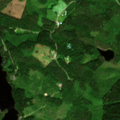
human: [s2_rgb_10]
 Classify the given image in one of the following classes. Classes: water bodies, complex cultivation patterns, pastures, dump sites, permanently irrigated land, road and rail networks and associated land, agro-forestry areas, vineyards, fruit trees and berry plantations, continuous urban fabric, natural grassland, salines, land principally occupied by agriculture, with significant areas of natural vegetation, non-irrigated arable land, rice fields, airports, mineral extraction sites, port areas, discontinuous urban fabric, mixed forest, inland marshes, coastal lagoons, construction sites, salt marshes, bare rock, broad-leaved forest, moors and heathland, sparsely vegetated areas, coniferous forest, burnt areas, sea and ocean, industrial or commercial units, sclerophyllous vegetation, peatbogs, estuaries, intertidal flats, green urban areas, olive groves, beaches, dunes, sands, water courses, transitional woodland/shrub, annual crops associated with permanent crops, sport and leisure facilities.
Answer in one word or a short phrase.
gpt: coniferous forest, mixed forest, water bodies